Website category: sports
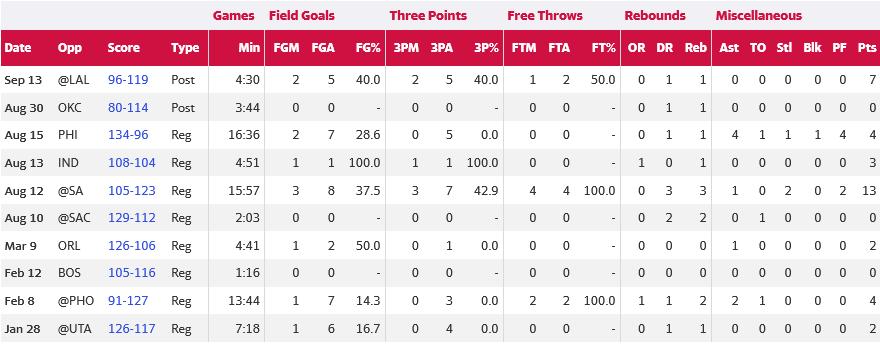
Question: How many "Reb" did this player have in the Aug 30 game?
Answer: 1

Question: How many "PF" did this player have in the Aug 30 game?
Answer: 0

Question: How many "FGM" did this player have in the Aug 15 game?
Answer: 2

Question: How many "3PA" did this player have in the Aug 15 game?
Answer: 5

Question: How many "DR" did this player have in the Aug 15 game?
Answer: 1

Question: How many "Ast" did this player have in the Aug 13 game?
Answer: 0

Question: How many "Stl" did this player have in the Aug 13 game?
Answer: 0

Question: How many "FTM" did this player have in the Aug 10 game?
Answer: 0

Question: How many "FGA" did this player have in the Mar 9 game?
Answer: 2

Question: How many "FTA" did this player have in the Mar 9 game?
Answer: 0

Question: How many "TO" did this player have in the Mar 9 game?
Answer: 0

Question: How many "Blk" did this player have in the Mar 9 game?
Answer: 0

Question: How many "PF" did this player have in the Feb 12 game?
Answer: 0

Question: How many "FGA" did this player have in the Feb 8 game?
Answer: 7

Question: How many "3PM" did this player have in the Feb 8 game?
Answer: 0

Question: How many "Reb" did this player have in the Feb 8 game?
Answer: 2

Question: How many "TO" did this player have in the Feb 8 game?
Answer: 1

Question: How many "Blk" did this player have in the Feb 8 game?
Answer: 0

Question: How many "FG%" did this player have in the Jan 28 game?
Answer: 16.7

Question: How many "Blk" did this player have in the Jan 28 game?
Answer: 0

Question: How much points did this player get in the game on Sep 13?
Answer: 7

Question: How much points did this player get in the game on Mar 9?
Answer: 2

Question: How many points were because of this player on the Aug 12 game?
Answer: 13

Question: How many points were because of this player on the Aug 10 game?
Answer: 0

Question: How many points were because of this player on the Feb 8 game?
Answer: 4